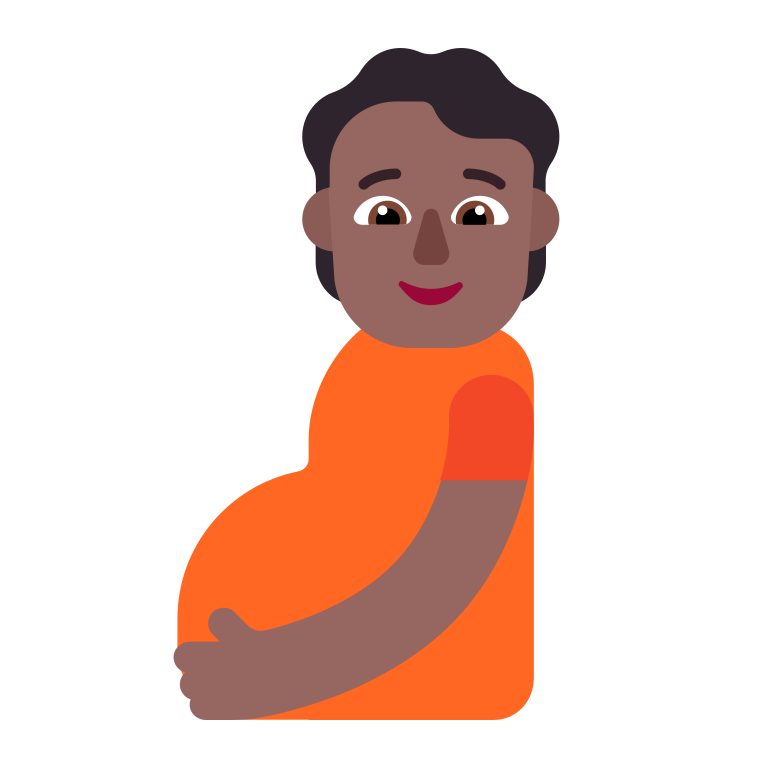
pregnant person flat  dark